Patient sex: F
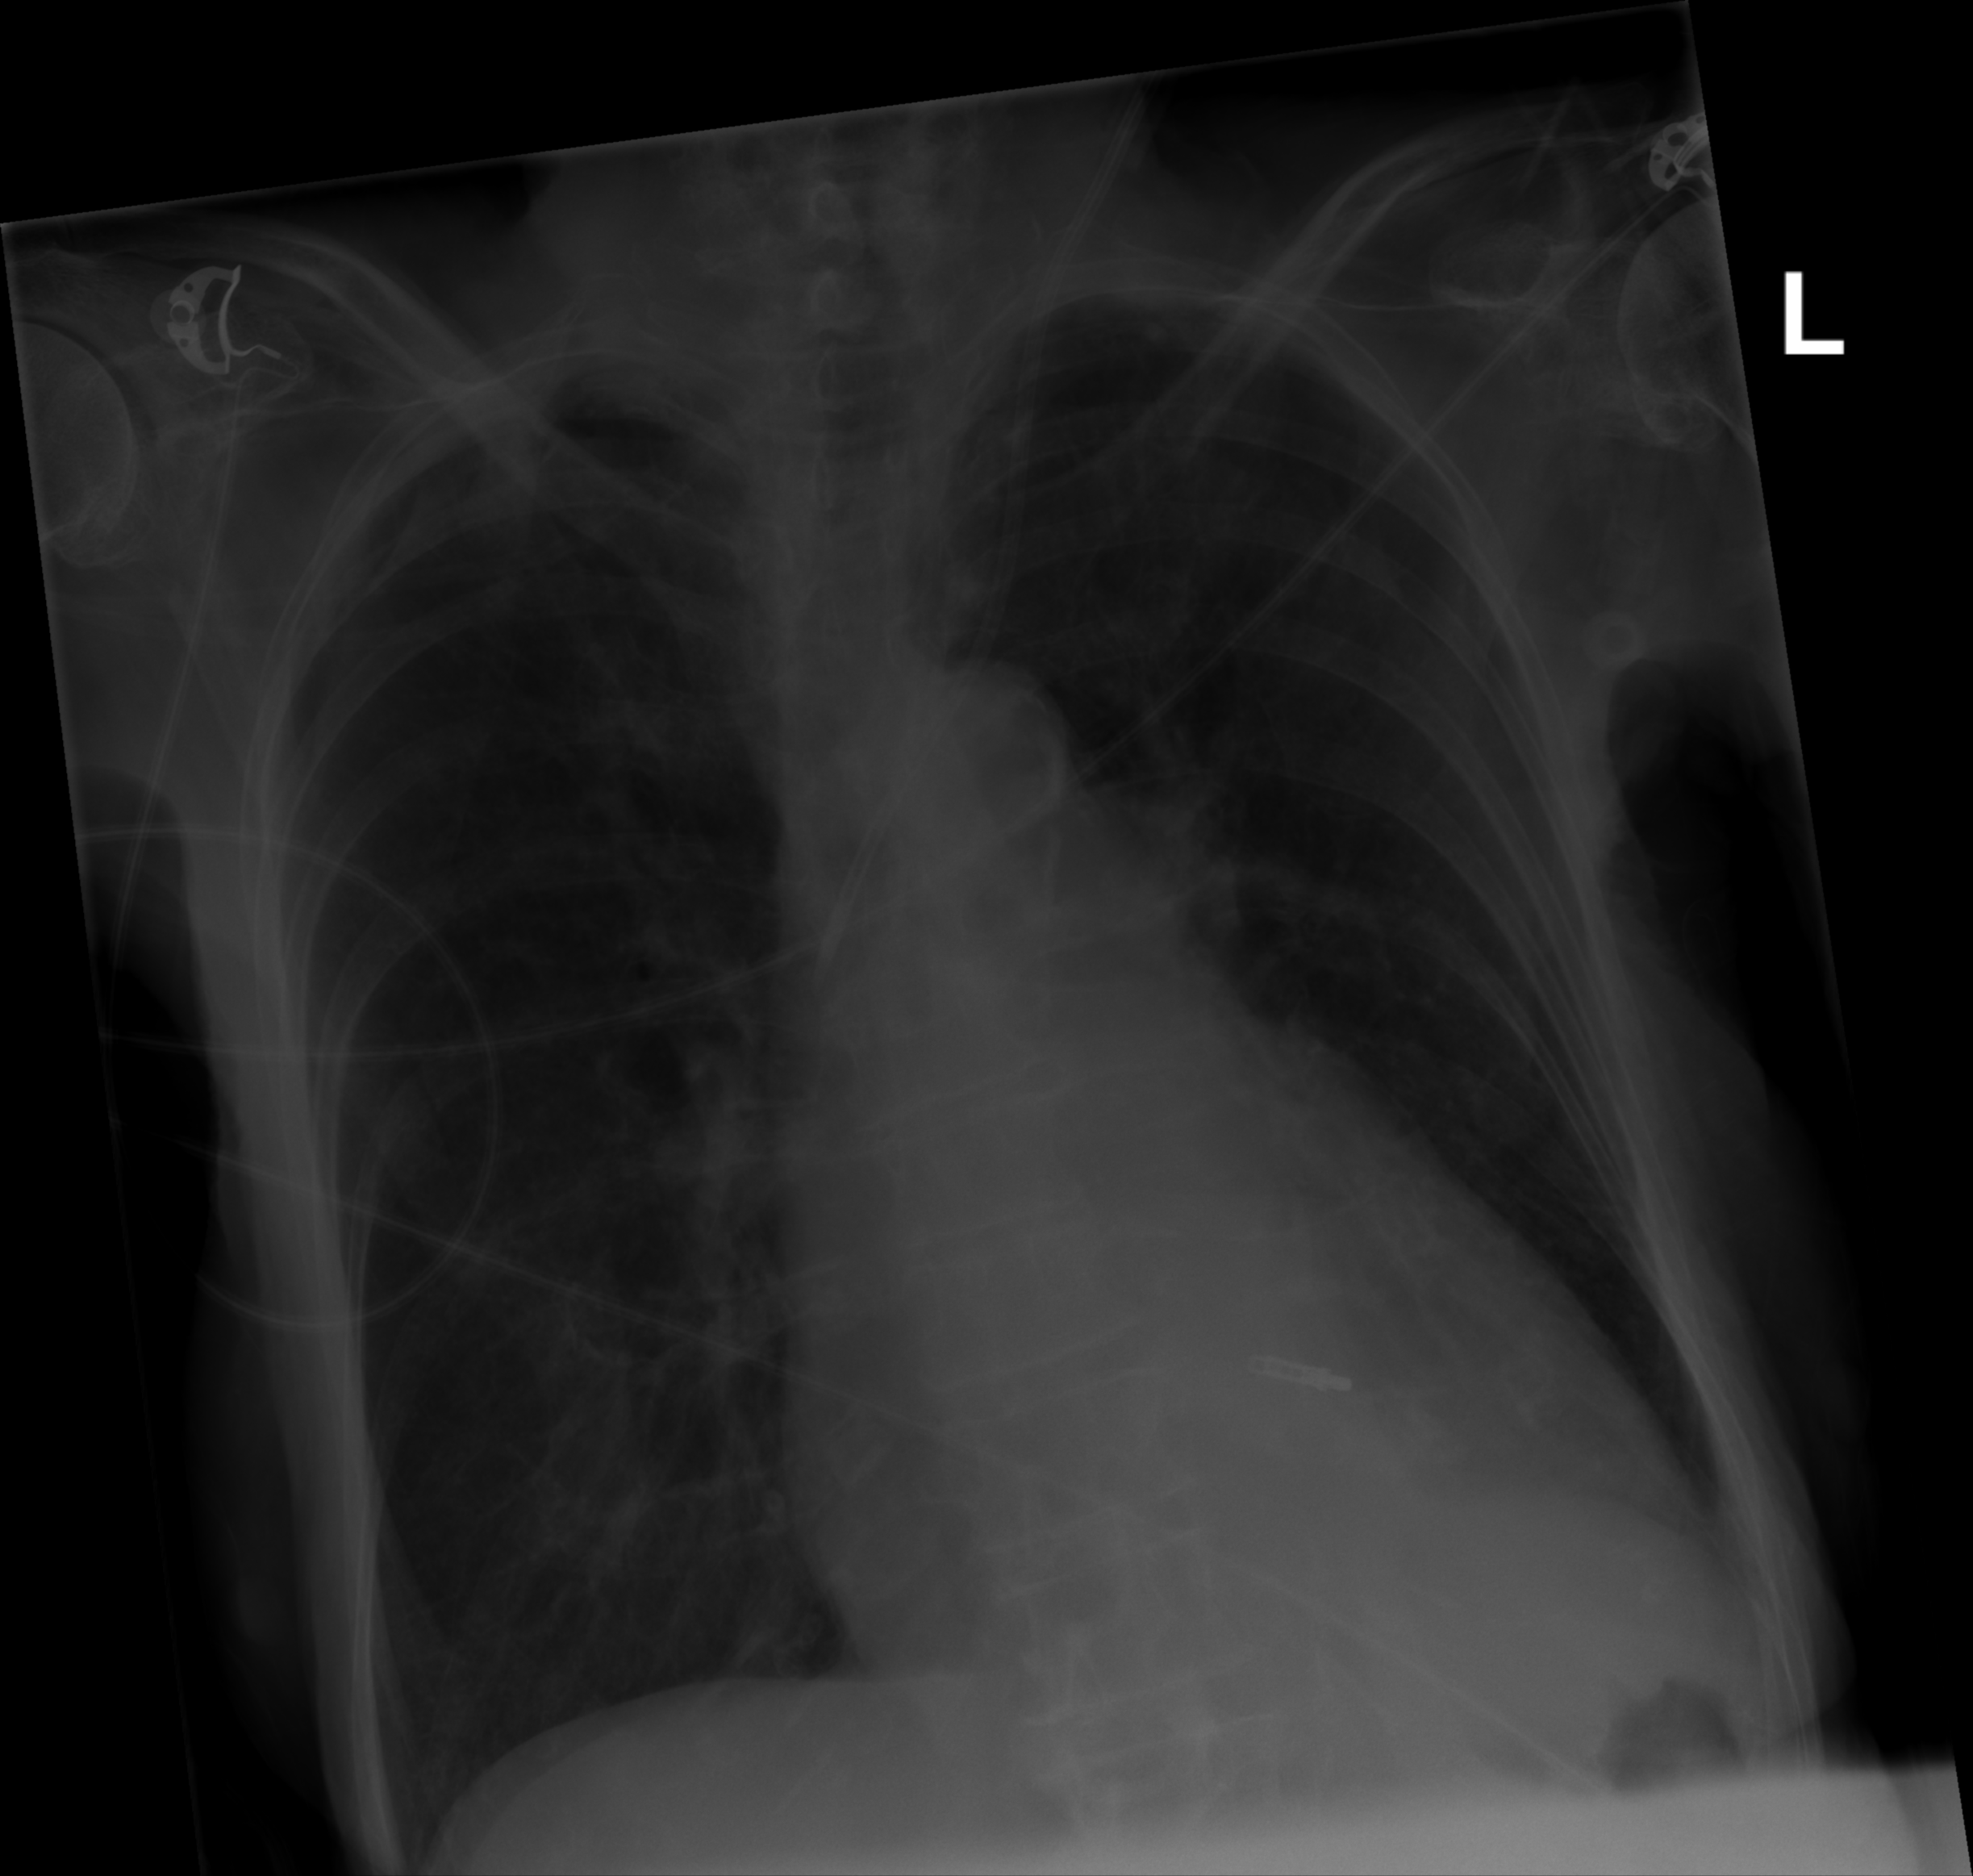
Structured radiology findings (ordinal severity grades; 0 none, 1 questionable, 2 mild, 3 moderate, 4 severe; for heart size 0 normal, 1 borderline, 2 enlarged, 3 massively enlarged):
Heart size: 2
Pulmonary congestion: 0
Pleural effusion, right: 0
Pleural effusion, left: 1
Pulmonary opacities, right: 0
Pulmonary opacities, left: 0
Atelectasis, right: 0
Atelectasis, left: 2